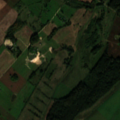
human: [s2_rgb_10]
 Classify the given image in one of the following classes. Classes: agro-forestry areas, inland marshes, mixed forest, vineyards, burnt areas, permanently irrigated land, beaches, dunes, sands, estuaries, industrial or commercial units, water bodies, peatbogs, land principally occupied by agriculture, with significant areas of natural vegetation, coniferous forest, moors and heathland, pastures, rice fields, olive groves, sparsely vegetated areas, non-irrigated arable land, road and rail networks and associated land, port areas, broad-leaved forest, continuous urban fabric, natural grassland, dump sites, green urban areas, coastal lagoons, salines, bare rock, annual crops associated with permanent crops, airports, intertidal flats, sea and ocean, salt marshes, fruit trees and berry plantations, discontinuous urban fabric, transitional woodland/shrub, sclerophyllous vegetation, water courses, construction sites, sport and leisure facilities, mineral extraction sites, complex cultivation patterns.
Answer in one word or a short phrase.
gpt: non-irrigated arable land, pastures, complex cultivation patterns, broad-leaved forest